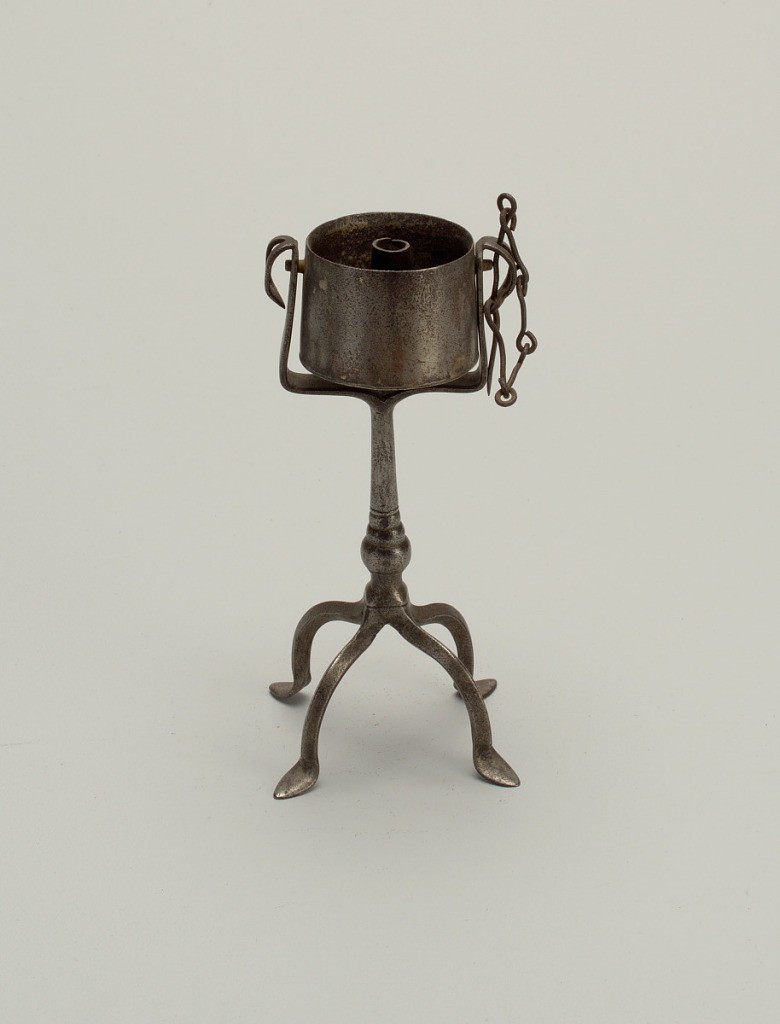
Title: Nautical Oil Lamp
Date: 19th century
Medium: steel
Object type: oil lamp
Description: Nautical oil lamp. Deep cylindrical well suspended by two pins at forked top of knobbed stem mounted on four arched legs with pad feet. Central wick holder. Wick pick on a chain suspended from one side.